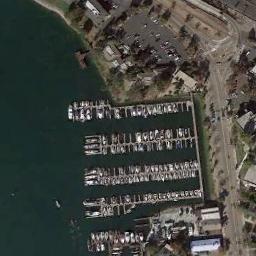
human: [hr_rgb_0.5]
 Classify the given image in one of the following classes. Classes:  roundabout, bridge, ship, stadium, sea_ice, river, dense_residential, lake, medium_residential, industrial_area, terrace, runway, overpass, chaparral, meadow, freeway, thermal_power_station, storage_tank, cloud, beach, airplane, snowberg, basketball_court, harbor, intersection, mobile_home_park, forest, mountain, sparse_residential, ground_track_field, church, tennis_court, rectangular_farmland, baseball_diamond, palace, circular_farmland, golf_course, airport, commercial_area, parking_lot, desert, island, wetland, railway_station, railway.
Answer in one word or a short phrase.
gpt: harbor